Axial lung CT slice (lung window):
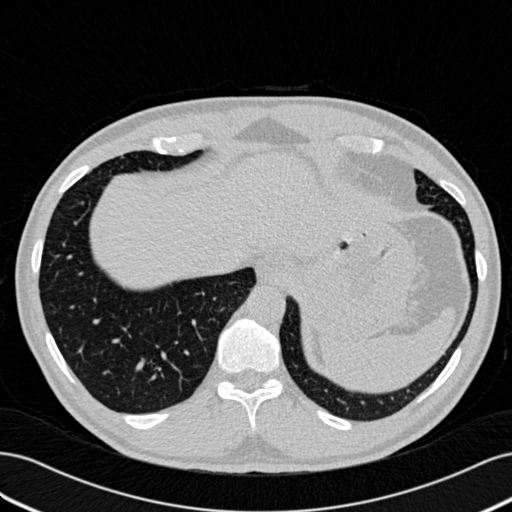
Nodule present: no